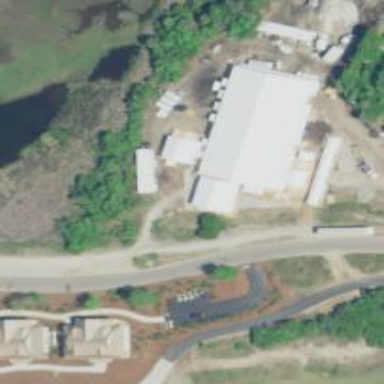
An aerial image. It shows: Unpaved surface parking area.